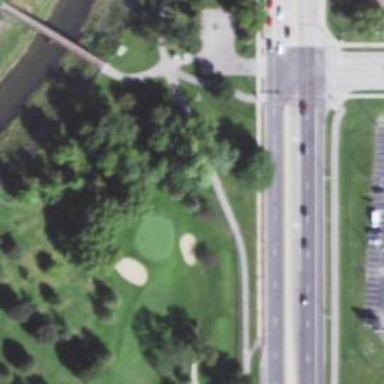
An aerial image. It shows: Golf hole for the sport of golf.